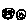
Label: smiley face